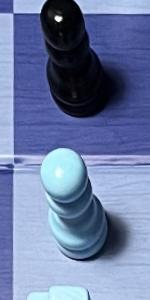
Label: Pawn_White